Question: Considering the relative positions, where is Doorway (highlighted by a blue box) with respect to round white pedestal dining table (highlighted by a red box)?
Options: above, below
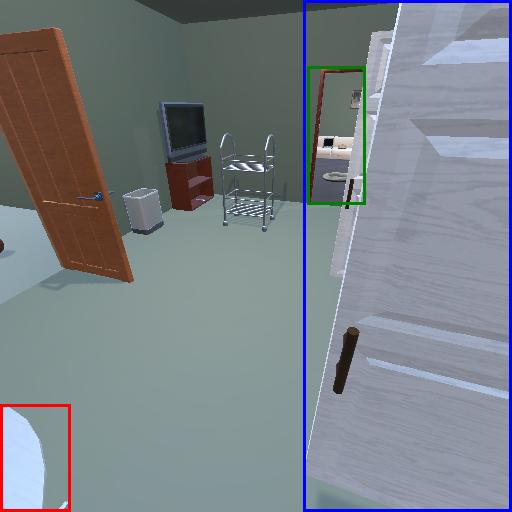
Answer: above